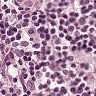
Metastatic tissue present: yes